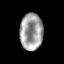
Tissue: prostate
Cell type: T cells
Senescence score: 0.3405
Nuclear area (px): 821
Mean DAPI intensity: 159.129